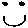
Label: smiley face